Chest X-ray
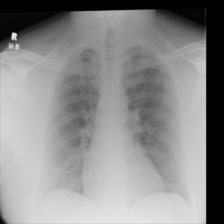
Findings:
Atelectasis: negative
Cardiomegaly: negative
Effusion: negative
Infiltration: negative
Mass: negative
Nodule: negative
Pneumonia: negative
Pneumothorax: negative
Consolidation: negative
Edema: negative
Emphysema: negative
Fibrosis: negative
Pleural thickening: negative
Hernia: negative